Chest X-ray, AP view. Patient: 20 years old, sex F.
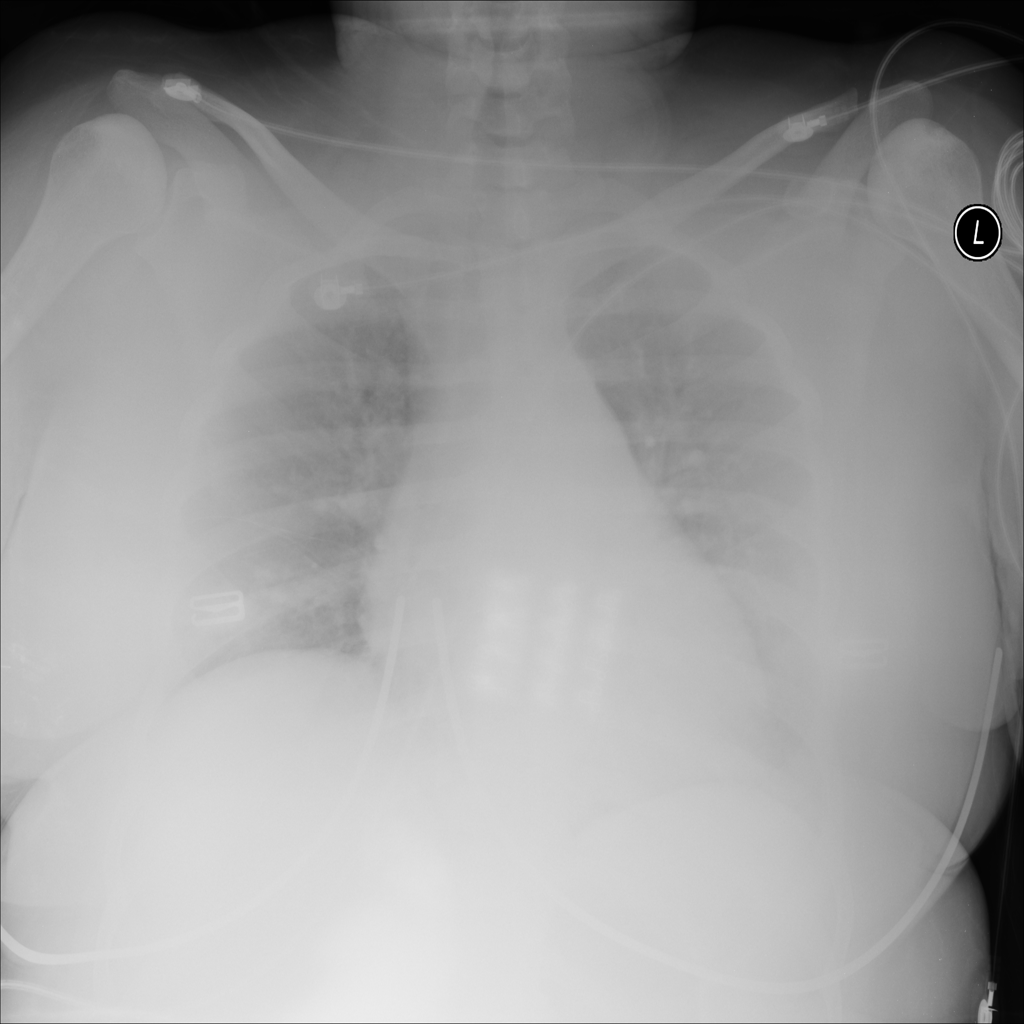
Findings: No Finding